Question: I am looking for code/ for filling a shape with a pattern in Java (pattern could be just a solid color or something like hatch).
The shape may not be closed but there are fixed bounds for the shape. The below image shows possible input, you can see there are gaps i.e. it is not fully closed (dotted rectangle shows the bounds for the shape). The output image is what is expected, basically the output should be as if the fill is done in mspaint but the boundary is fixed.

input is a collection of graphic primitives (i.e. lines, arc, circle, rectangle). The collection is not ordered, I mean it is not clock-wise or anti-clockwise, it is totally random. When rendered individually it looks as it they are connected.
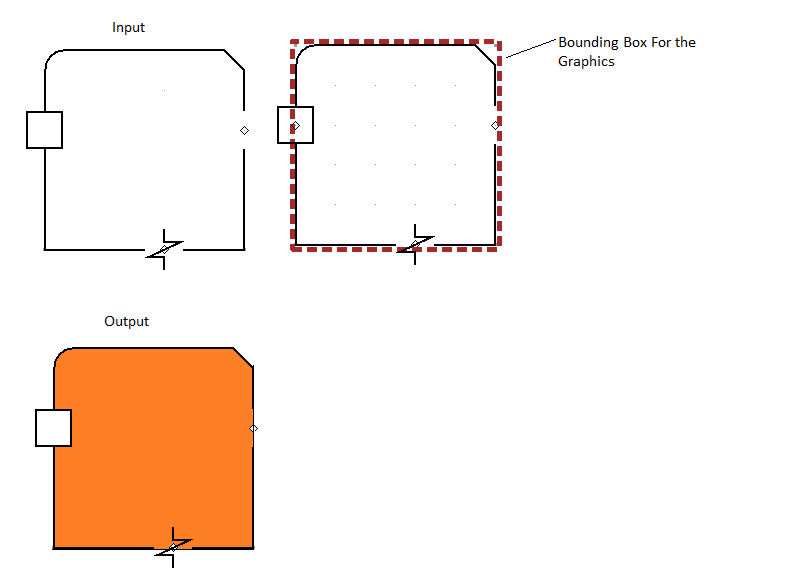
Answer: If you have the bounding box, then a slightly modified <URL> or at a bounding box boundary should do the job.